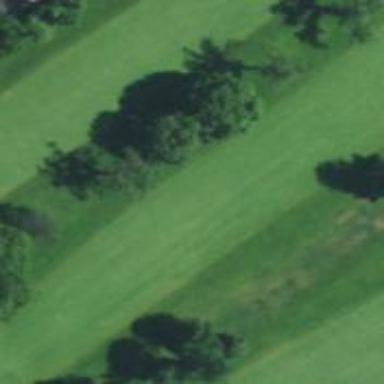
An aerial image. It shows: Golf hole.